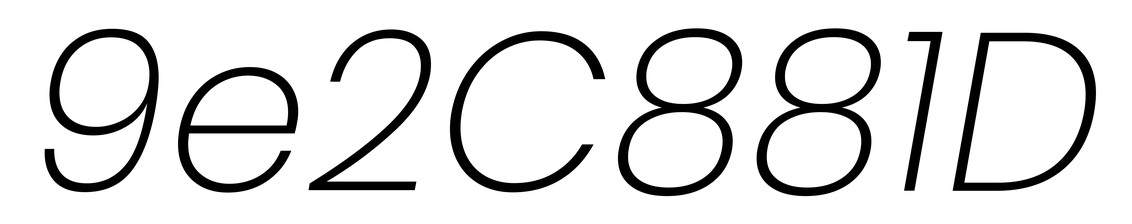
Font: Poppins-ExtraLightItalic